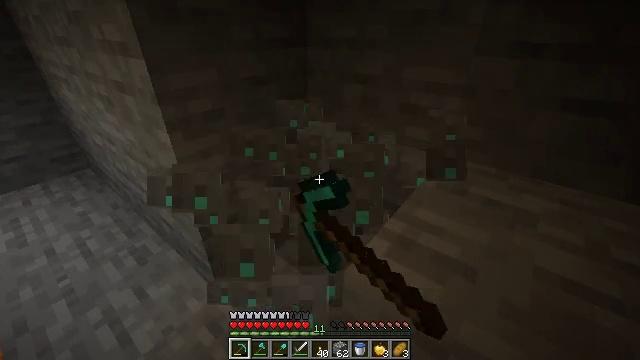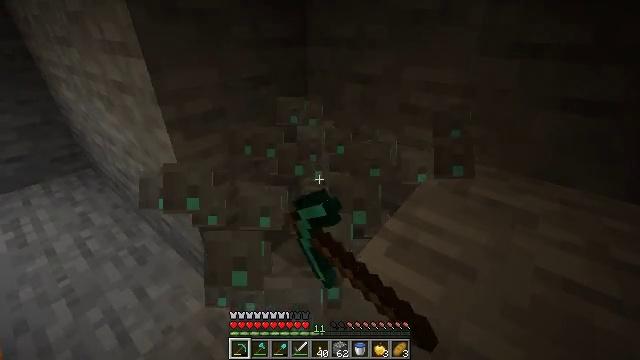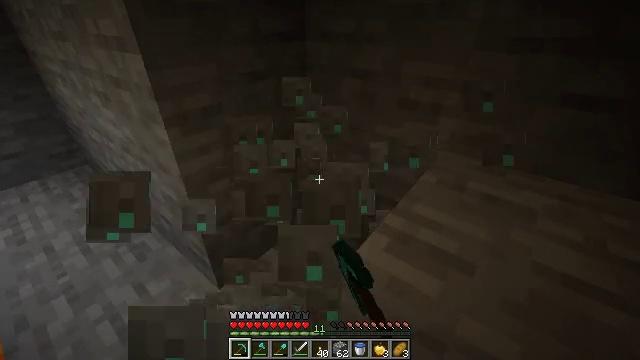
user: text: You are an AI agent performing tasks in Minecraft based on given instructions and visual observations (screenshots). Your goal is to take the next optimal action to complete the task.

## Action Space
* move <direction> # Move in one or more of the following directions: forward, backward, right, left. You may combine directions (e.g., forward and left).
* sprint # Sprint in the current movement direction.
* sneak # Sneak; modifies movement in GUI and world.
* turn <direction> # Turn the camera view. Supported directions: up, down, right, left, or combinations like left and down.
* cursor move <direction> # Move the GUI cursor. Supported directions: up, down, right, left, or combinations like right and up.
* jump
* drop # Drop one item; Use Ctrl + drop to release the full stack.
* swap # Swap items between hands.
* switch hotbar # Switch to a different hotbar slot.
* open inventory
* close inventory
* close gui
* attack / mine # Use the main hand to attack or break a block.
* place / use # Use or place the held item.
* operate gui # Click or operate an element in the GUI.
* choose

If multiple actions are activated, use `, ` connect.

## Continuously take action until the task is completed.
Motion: motion action
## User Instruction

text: Gather diamond ore with a pickaxe.
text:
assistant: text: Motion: attack / mine
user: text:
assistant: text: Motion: attack / mine
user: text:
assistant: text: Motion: no_op